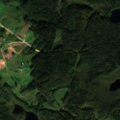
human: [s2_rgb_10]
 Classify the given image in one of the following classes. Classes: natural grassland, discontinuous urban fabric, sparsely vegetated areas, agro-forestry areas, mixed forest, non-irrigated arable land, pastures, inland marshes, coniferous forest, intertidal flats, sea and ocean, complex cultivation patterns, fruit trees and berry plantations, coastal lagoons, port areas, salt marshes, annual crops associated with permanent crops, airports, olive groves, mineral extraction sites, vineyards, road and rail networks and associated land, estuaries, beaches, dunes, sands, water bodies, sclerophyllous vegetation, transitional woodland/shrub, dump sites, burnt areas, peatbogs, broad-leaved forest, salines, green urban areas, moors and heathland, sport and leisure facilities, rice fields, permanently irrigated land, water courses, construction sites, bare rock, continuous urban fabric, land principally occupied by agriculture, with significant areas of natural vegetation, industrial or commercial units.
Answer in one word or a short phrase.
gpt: complex cultivation patterns, land principally occupied by agriculture, with significant areas of natural vegetation, coniferous forest, mixed forest, peatbogs